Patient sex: M
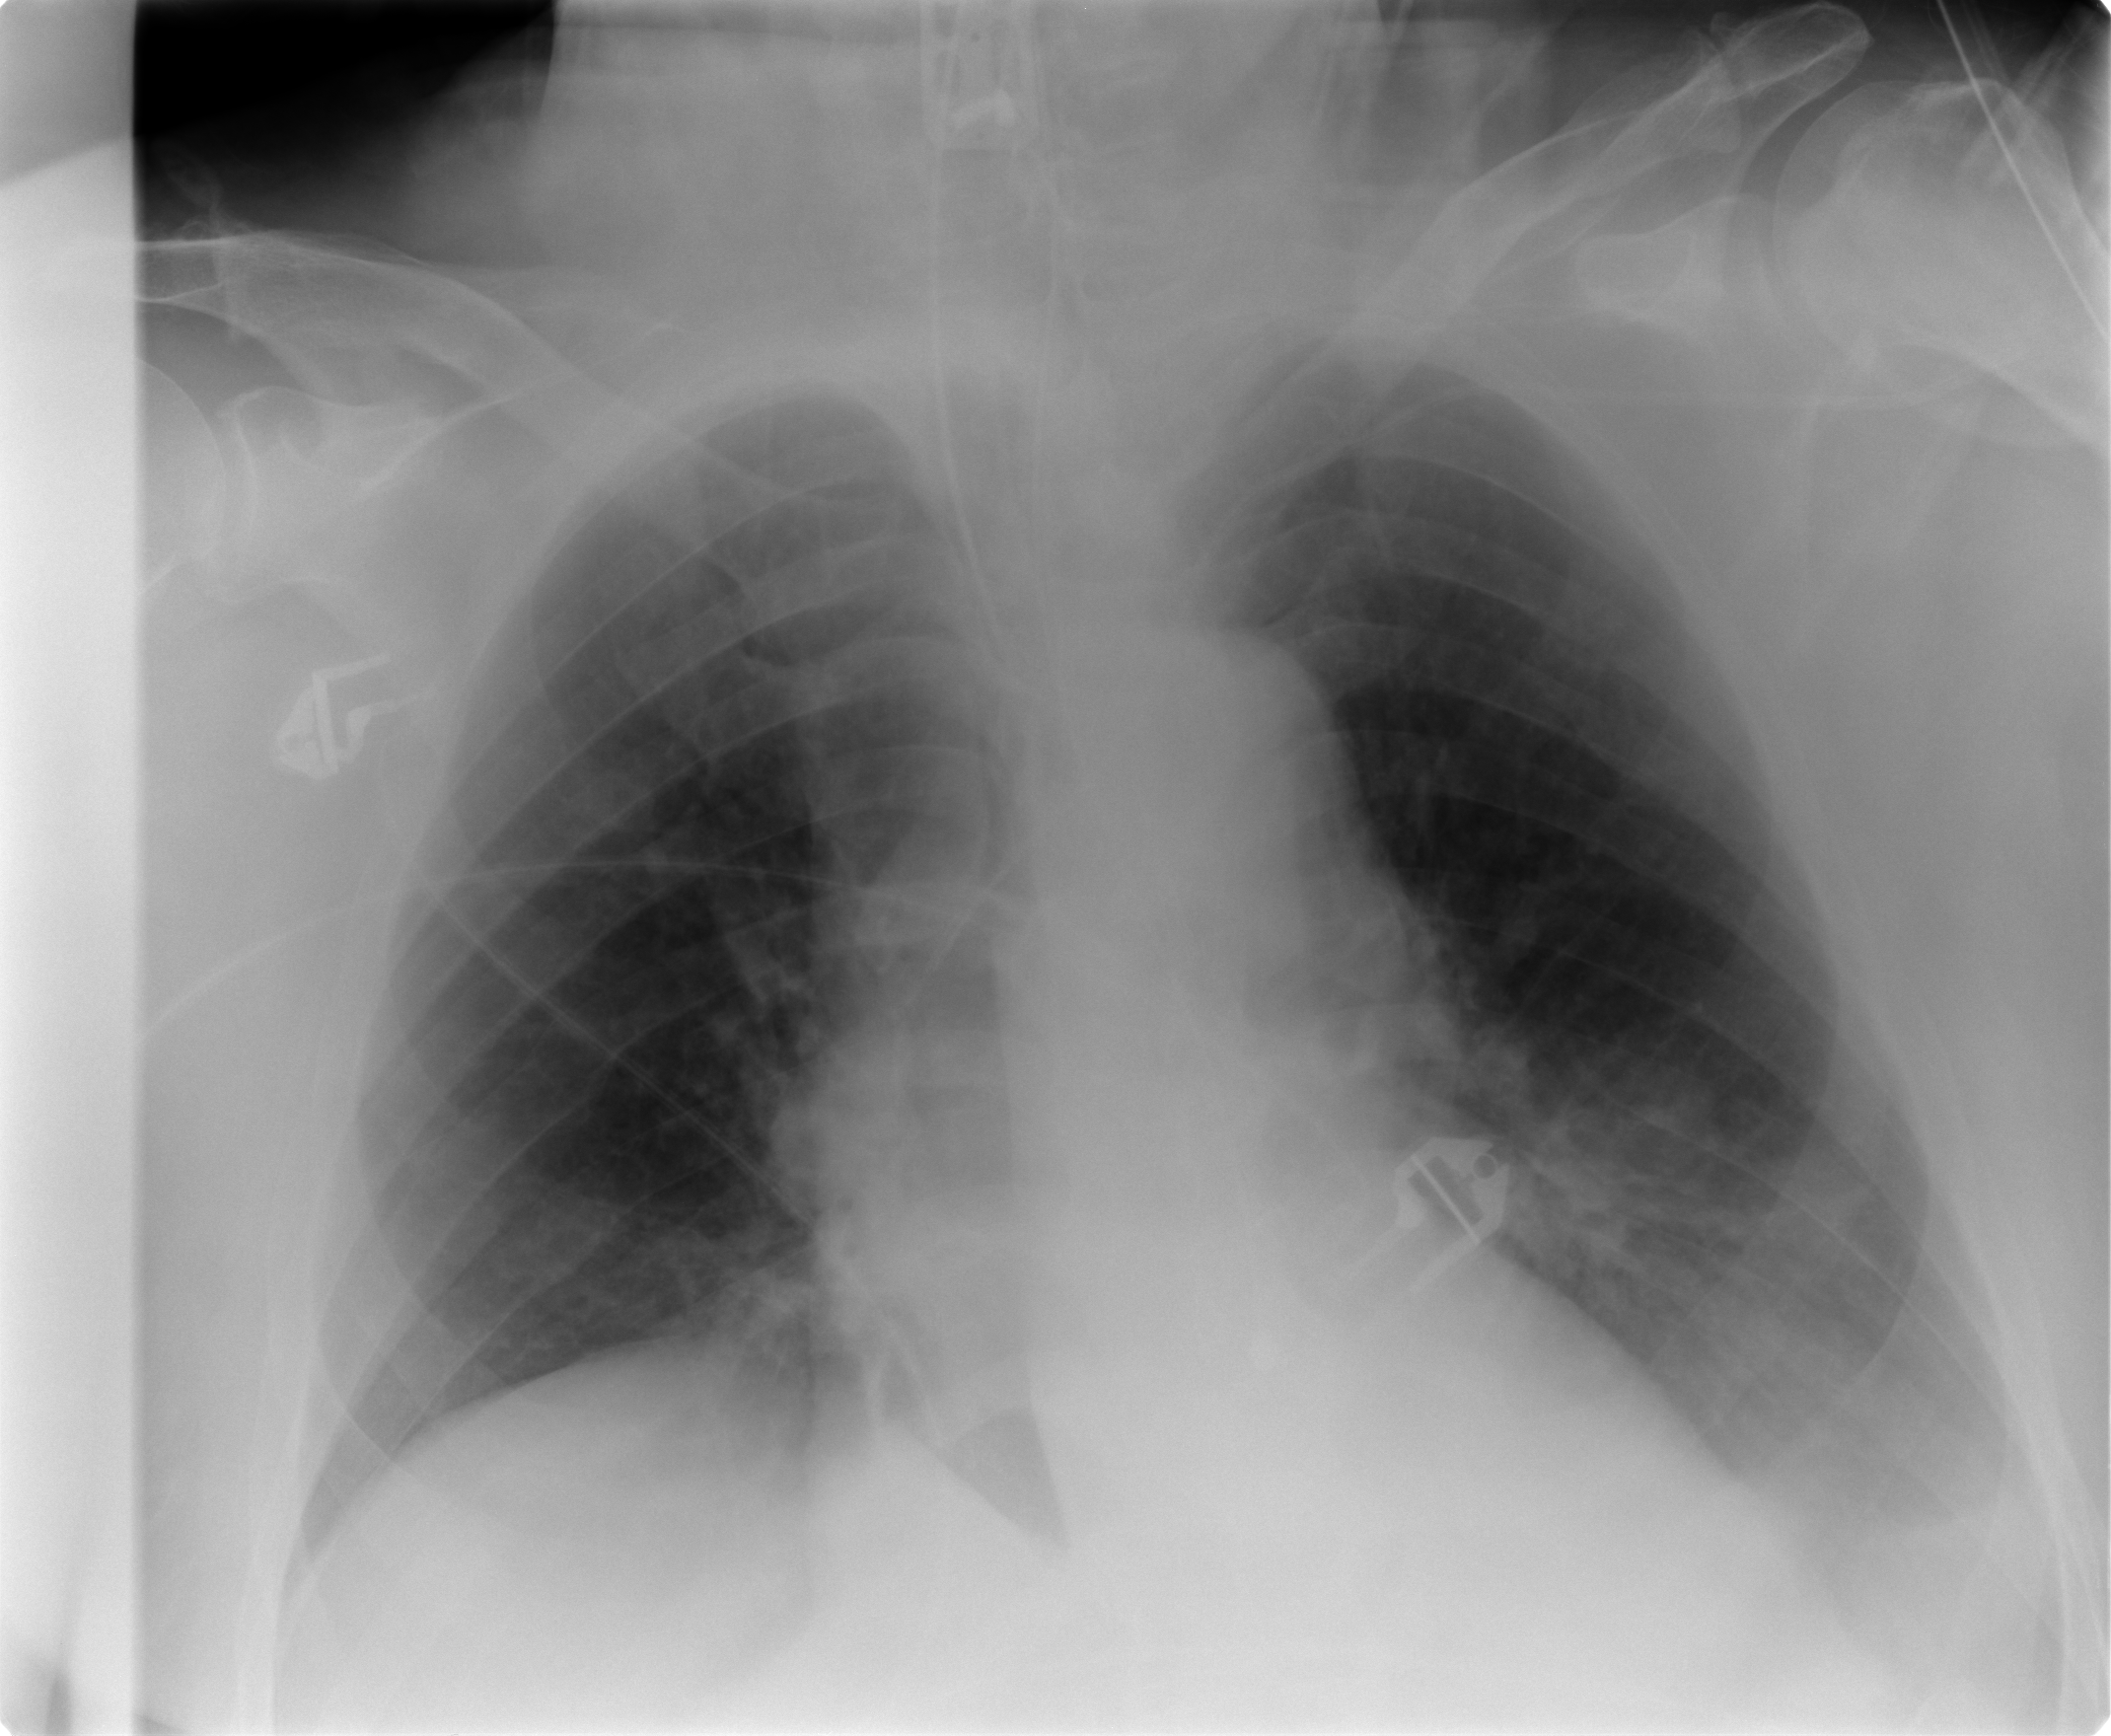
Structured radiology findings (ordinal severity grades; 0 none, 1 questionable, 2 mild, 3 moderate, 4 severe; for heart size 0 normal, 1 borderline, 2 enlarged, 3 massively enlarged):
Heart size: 2
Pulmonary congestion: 0
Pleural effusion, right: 0
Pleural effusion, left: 2
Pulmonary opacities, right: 0
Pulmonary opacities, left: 0
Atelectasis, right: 0
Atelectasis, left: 2